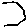
Label: hexagon